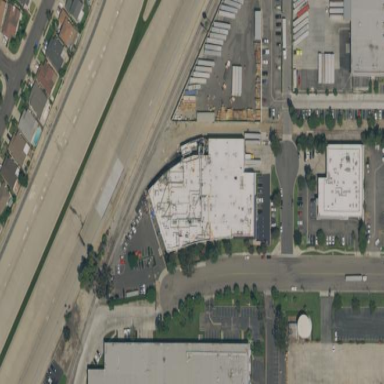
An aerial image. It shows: Warehouse.